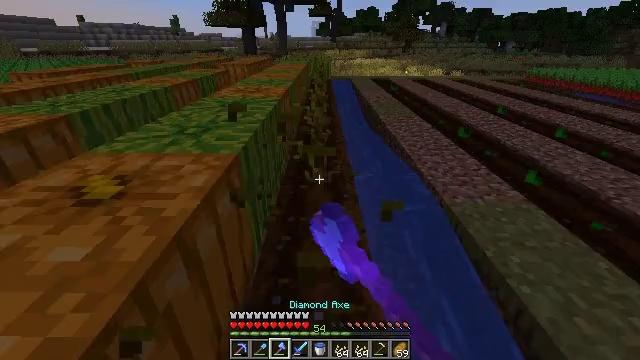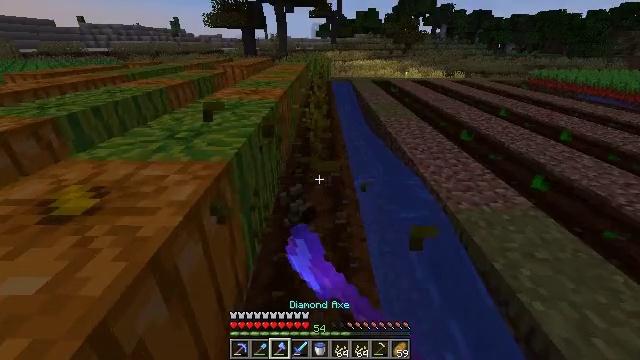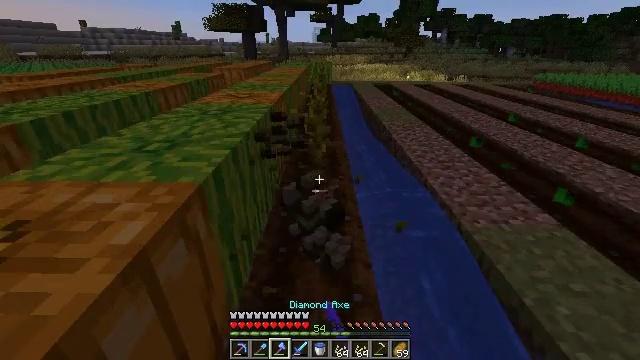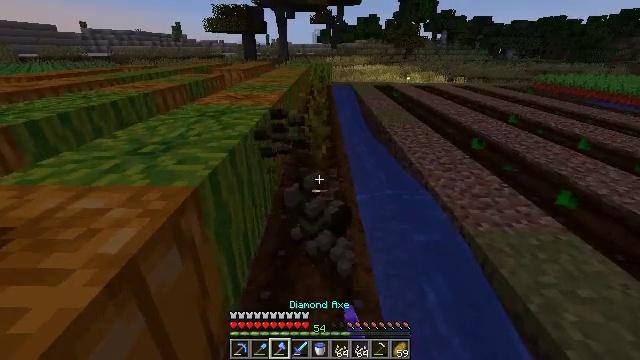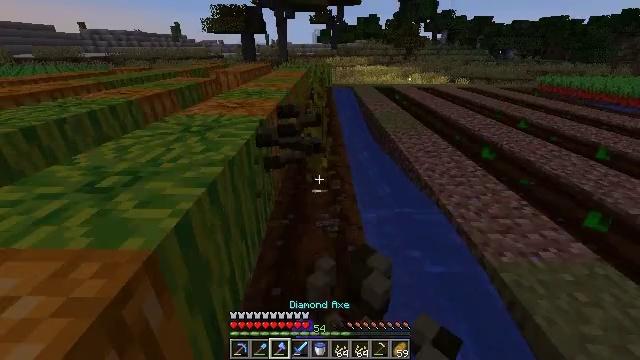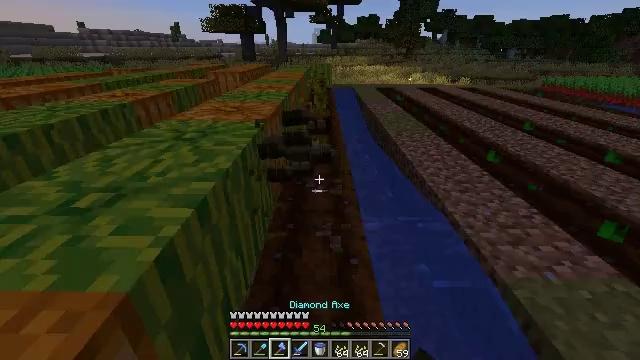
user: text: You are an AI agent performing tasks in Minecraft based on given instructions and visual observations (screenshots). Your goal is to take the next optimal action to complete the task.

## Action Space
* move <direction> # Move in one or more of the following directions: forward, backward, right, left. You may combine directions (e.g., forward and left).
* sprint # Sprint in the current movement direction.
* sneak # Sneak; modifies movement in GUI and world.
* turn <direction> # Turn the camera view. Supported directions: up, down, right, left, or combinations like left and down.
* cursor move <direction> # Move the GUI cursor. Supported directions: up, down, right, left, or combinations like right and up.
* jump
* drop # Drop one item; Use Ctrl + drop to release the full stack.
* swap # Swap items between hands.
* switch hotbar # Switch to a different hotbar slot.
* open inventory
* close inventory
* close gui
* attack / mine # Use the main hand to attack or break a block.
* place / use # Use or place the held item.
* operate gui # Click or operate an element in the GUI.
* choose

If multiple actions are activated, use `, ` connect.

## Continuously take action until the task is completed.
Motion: motion action
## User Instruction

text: Detach the attached melon stem from the melon.
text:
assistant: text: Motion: move forward, attack / mine
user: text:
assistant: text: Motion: move forward, attack / mine
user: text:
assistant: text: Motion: move forward, attack / mine
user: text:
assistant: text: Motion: move forward, attack / mine
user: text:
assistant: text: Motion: move forward, attack / mine
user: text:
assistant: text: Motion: attack / mine